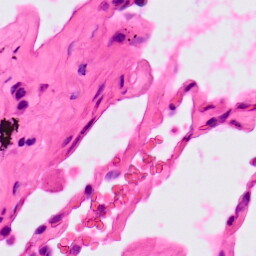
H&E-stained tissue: Lung